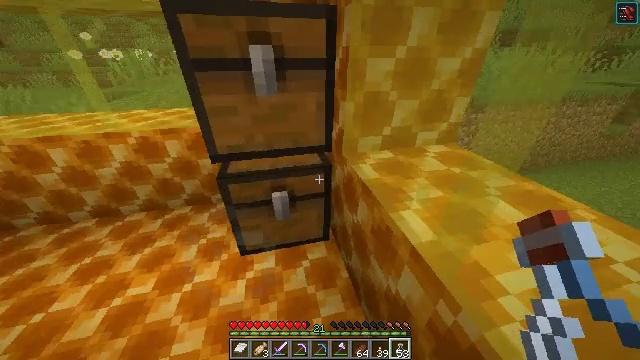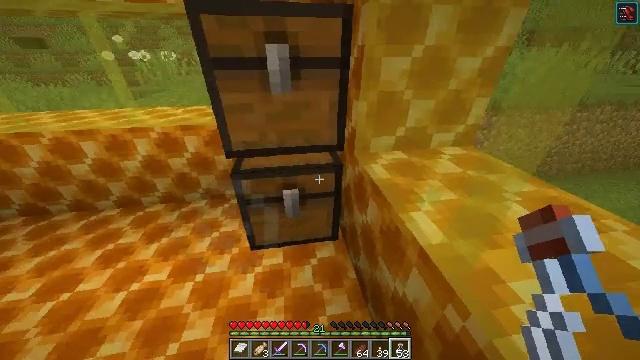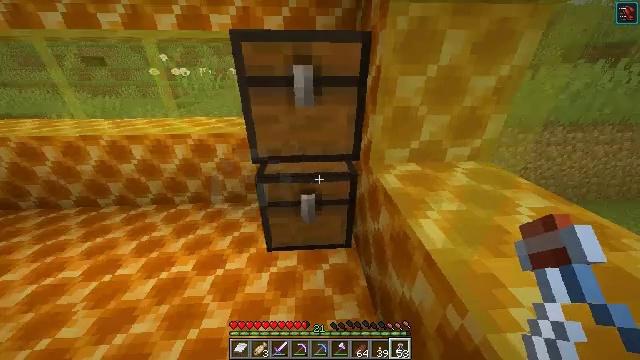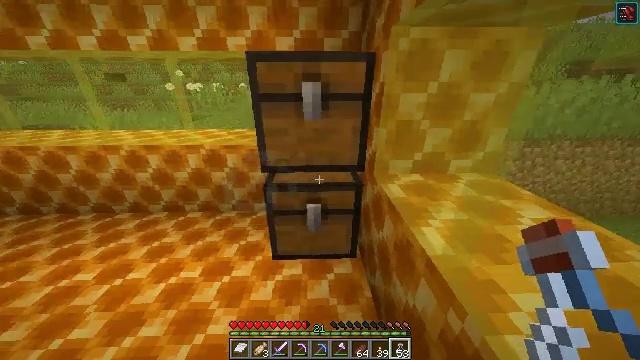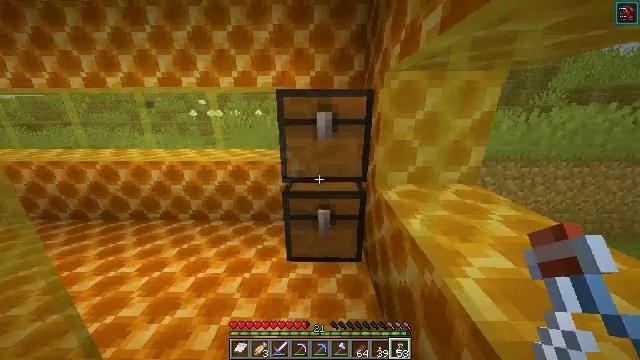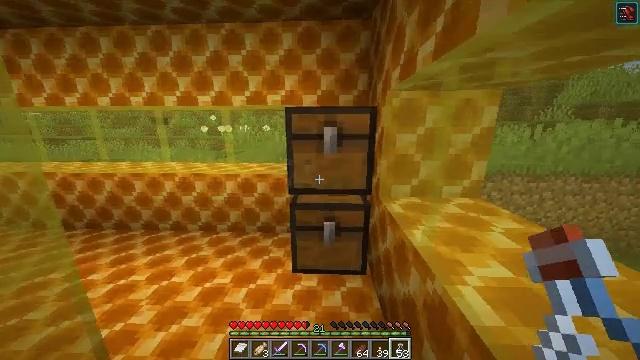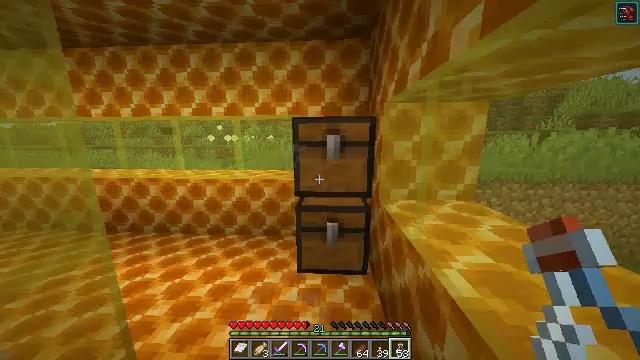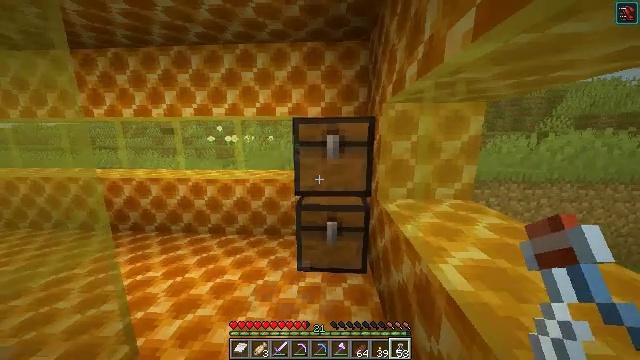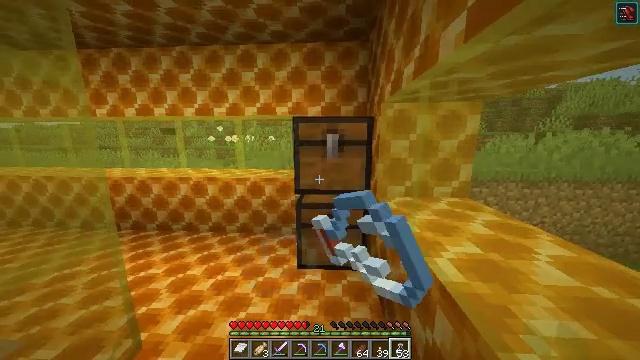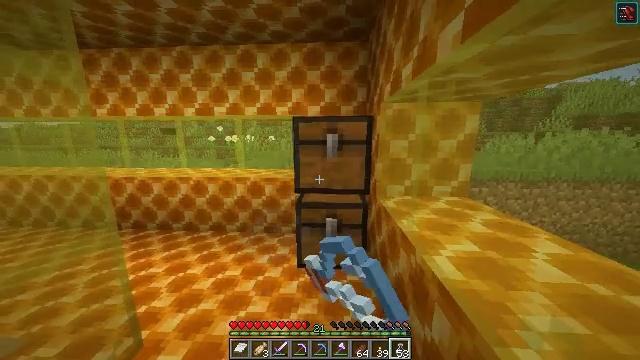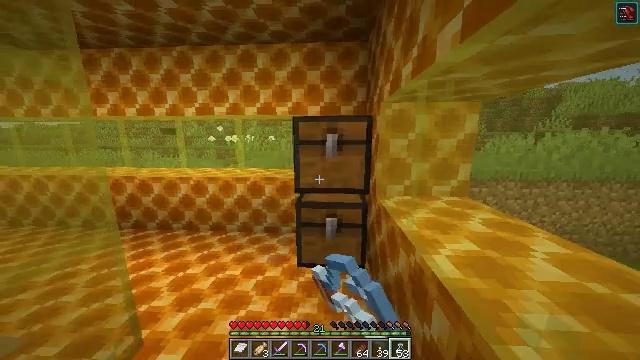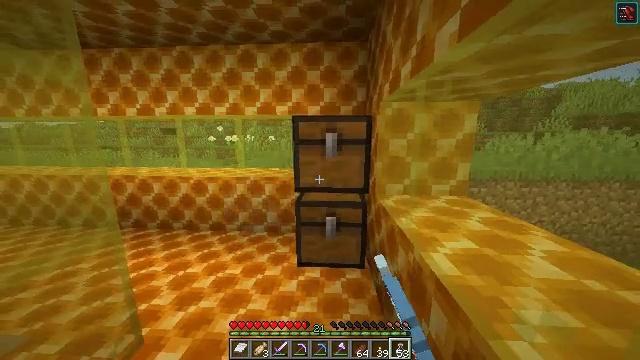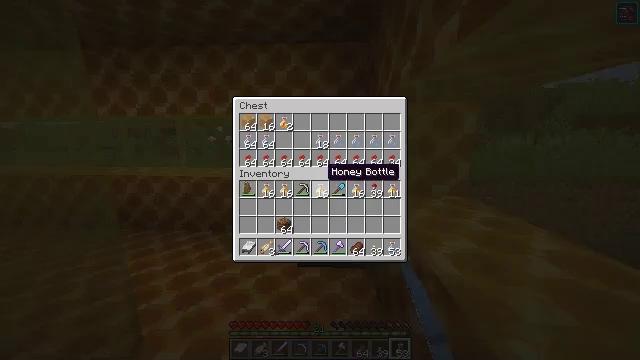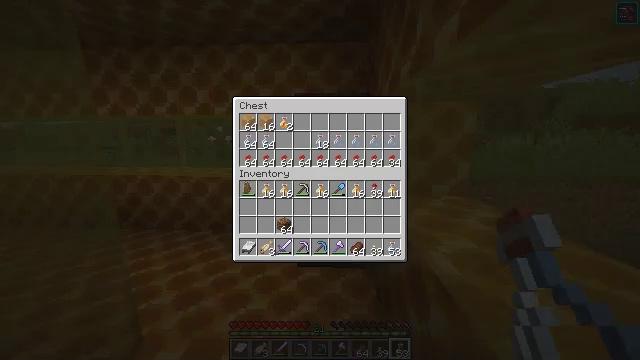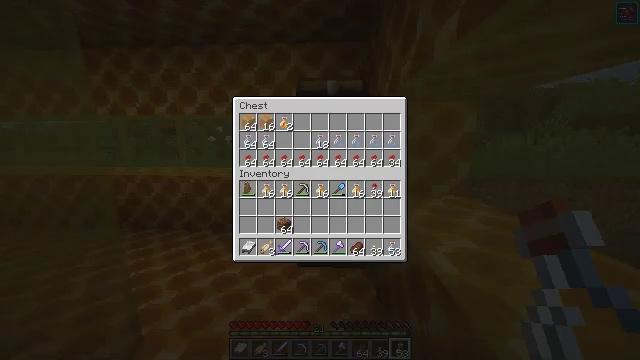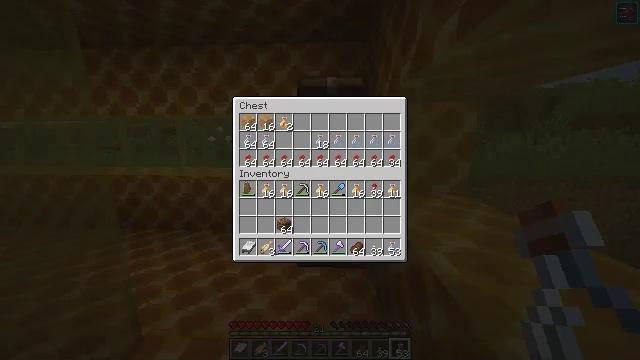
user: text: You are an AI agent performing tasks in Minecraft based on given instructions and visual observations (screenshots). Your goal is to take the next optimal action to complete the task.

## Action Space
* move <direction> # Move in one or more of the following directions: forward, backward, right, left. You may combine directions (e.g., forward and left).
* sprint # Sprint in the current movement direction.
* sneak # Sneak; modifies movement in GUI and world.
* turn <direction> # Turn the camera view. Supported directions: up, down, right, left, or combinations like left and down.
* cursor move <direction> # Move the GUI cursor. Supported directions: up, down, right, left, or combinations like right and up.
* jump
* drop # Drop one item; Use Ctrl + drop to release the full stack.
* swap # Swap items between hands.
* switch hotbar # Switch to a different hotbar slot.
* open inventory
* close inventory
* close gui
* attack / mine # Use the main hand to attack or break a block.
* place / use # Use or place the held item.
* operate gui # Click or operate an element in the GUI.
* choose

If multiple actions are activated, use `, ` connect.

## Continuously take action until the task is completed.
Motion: motion action
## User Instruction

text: Open the crafting table to craft a honey block.
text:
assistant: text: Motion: turn left
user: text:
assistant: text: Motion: move back, turn left and up
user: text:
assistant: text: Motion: move back, turn left and up
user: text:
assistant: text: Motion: move back, turn left and up
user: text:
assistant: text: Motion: turn left and up
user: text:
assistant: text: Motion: turn up
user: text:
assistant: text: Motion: use / place
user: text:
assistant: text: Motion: use / place
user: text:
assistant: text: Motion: use / place
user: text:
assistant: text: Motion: no_op
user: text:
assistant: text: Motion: no_op
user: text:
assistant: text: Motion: open gui
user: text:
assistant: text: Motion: cursor move right and down
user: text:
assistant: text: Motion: no_op
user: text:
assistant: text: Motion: no_op
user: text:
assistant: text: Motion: no_op
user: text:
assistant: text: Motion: no_op
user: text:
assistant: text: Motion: cursor move right
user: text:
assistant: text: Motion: cursor move right
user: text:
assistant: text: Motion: no_op
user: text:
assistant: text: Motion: no_op
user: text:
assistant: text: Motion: cursor move down
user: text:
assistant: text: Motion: cursor move down
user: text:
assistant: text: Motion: cursor move left and down
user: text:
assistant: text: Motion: cursor move left
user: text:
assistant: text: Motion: cursor move left and up
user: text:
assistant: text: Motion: cursor move left and up
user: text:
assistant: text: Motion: cursor move left
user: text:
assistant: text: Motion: no_op
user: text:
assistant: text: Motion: no_op